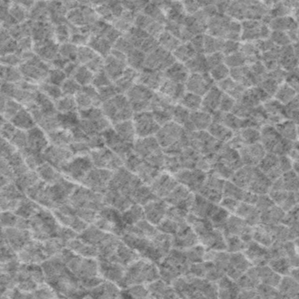
Label: frost